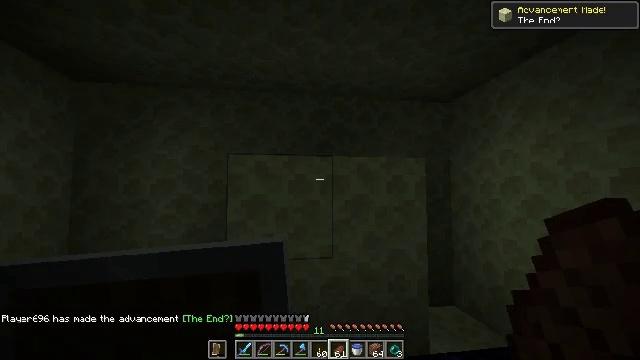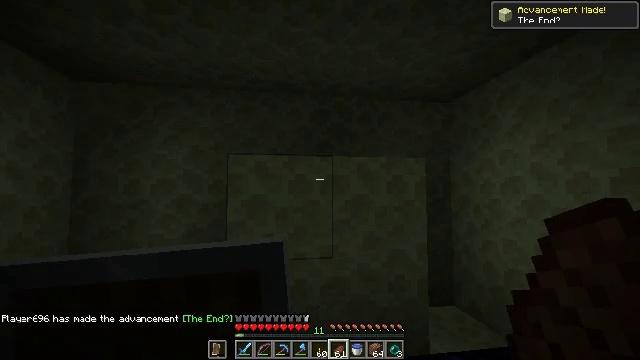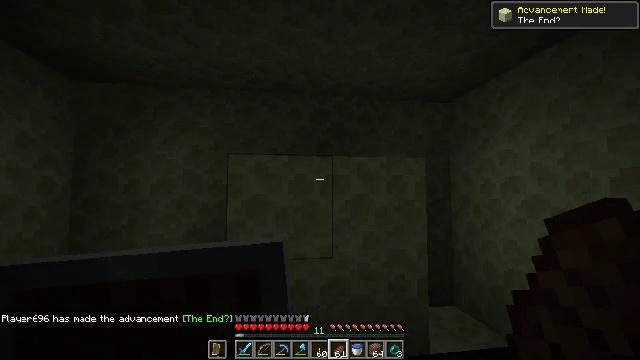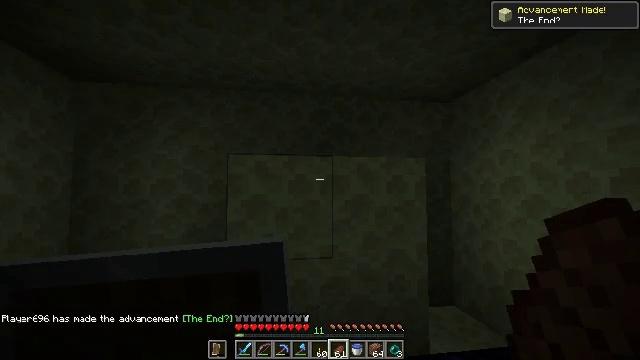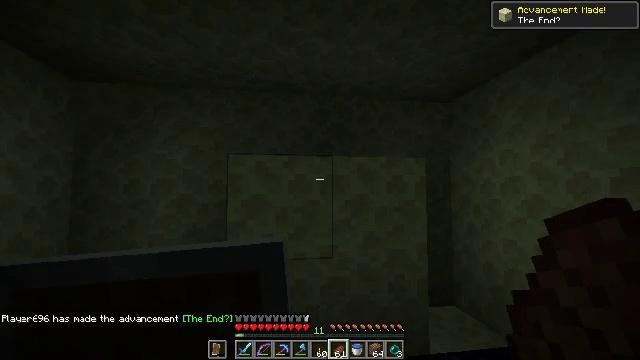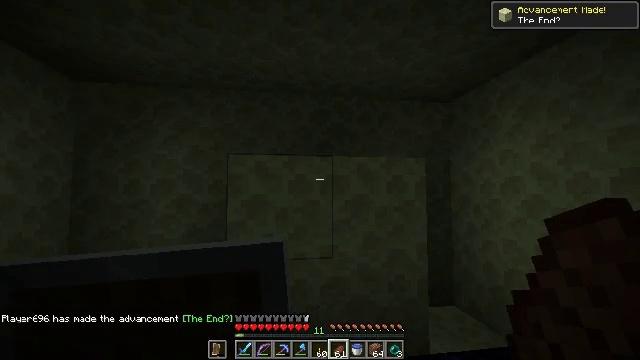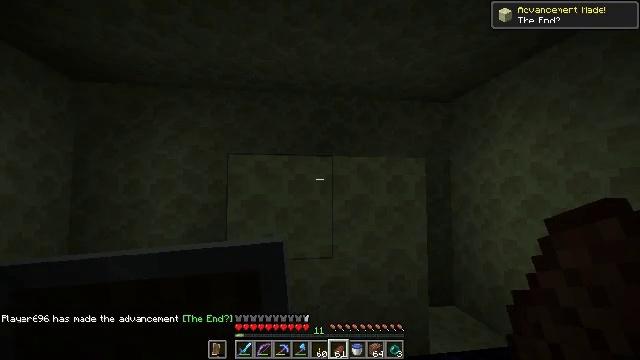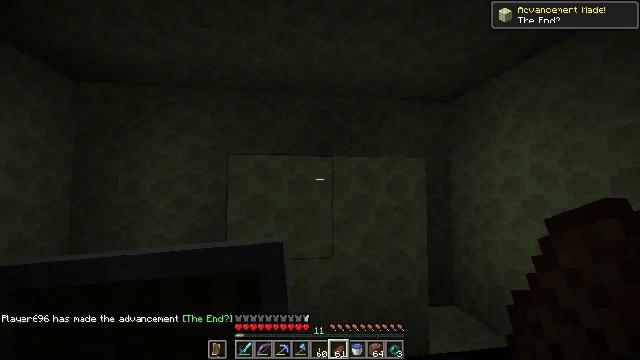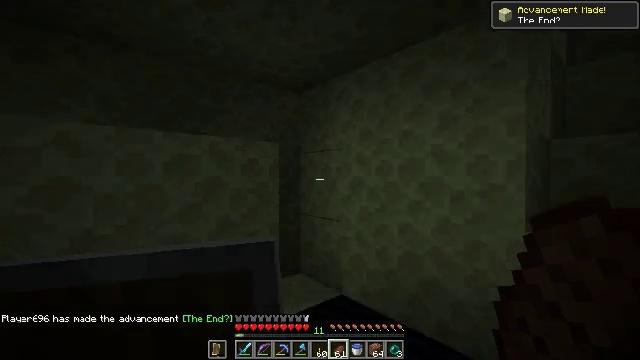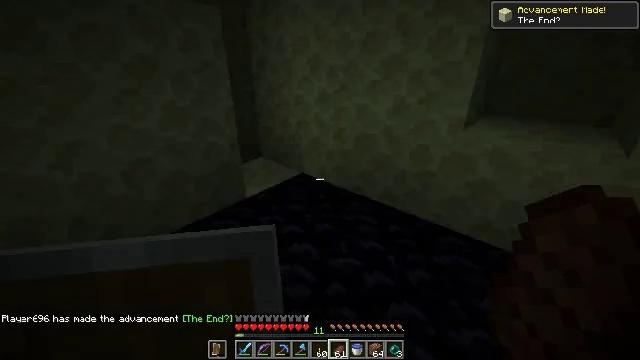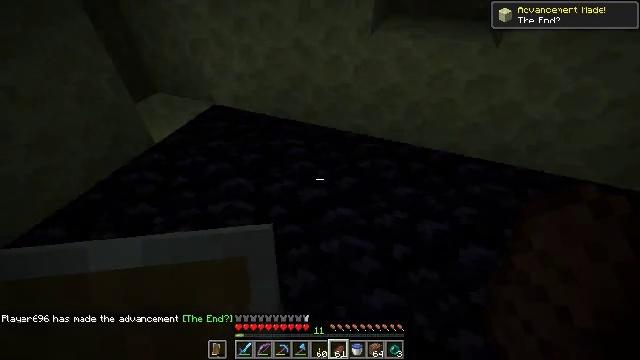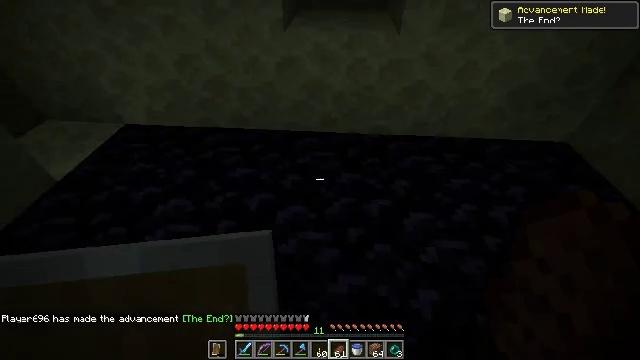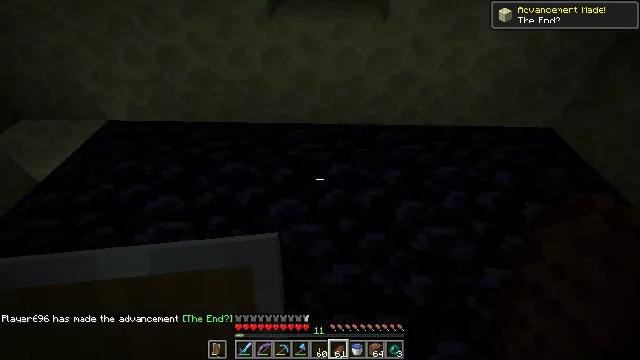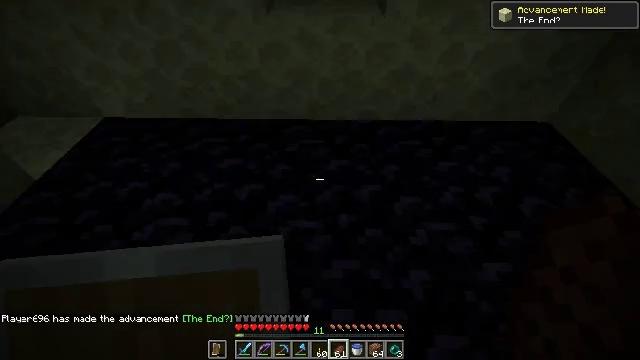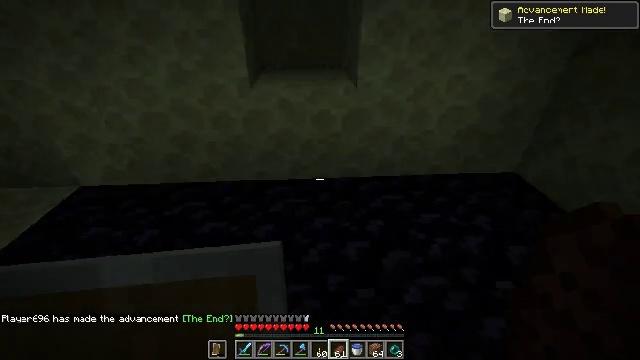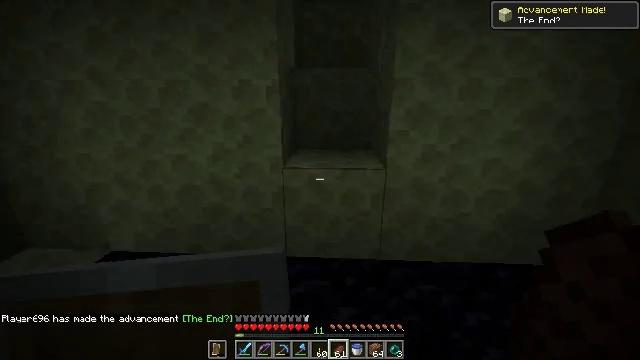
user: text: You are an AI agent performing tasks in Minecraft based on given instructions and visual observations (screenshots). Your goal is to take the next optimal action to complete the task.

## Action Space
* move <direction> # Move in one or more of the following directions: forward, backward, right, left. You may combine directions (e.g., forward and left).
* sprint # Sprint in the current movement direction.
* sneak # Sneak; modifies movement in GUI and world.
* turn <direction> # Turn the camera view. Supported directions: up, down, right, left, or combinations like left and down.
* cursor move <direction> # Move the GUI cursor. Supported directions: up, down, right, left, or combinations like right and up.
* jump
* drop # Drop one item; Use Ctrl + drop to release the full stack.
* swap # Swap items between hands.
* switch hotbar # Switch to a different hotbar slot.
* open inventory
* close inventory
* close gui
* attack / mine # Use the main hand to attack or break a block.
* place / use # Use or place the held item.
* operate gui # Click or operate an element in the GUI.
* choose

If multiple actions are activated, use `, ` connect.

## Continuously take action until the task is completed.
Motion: motion action
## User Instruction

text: Mine the end stone in the End dimension.
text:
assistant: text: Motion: no_op
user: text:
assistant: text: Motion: no_op
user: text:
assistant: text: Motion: no_op
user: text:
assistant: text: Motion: no_op
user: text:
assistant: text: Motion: no_op
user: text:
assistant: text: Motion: no_op
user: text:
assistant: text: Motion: no_op
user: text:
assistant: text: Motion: turn right and down
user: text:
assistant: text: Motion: turn right and down
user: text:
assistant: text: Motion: turn right and down
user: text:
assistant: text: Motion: turn right
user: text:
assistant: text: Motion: turn right and down
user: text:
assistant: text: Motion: no_op
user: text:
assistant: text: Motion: turn right and up
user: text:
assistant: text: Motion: move forward, turn left and up
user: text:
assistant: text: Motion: move forward, turn left and up
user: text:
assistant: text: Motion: move forward, turn left and up
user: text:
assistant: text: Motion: move forward and move right, turn left and up
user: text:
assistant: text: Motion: move forward and move right, turn left and up
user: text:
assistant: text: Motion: move forward and move right, turn left and down
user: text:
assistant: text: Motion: move forward and move right, turn left and down
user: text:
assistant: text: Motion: move forward and move right, turn left and down
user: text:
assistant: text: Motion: move forward and move right, turn left and down
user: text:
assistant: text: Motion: move right, turn left and down
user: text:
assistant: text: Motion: move forward and move right, turn left
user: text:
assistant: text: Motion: move forward and move right
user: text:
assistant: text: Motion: move forward and move right, turn left and up
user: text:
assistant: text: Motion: move forward and move right, turn left and up
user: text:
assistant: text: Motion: turn left and up
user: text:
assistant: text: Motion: no_op